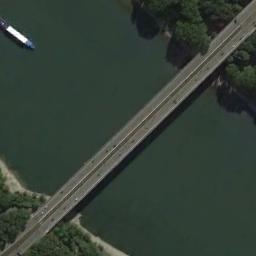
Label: bridge